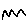
Label: zigzag